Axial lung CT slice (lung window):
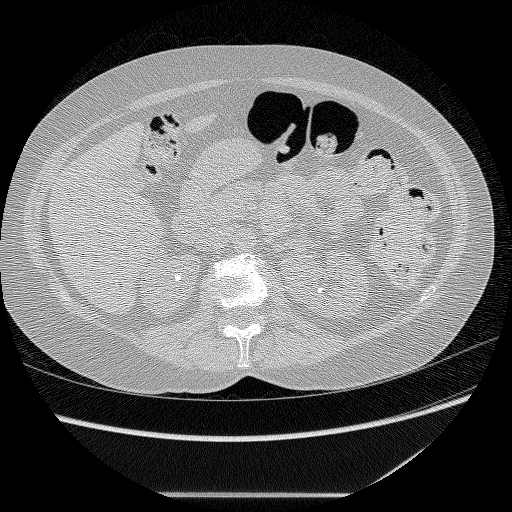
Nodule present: no